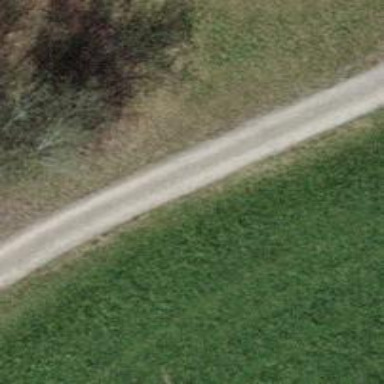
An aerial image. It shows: Gravel track with grade2 tracktype.